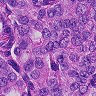
Metastatic tissue present: yes